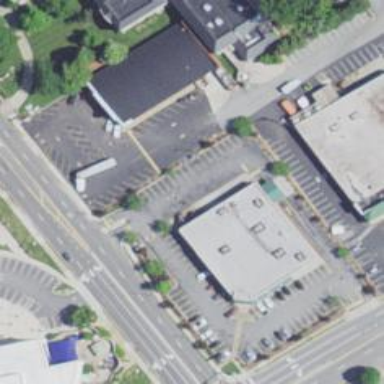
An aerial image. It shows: Pharmacy providing healthcare services.